Field crop: maize
Growth stage: 1
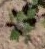
Species: chenopodium